Question:
I encounter 'DATE_ADD()' function recently while I am searching for a process of how to make a in php. I want to learn how to use this with 'mysql UPDATE' function where, first, it sets the 'current date' and then it will 'add 15 minutes' (interval) so that, the user can't login in the next 15 mins.
update:
example: if the user failed to login 3 times. it will update the user's account that, he/she can log on the next 15 minutues.
this is something code that I think but not working to me
'''
$sql = "UPDATE {$users} SET {$reLoginDate} = DATE_ADD({$reLoginDate}, 15 INTERVAL MINUTE) WHERE {$user} = {$username}";
'''
the '$reLoginDate' is set on current time and will 'DATE_ADD()' 15 minutues in advance.
Here is the image of my table: 2nd update:
<URL>
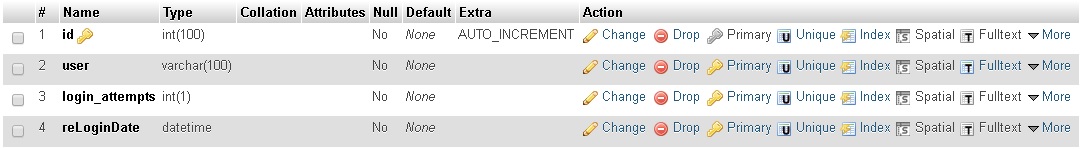
Answer: It's simple thing, try this:
'''
$sql = "UPDATE users
SET reLoginDate = DATE_ADD(reLoginDate, INTERVAL 15 MINUTE)
WHERE user = '$username'";
'''